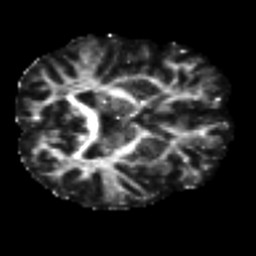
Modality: FA
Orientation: axial
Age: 49
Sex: female
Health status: ill
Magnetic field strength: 3 T
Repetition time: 8.4 s
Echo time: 0.0926 s